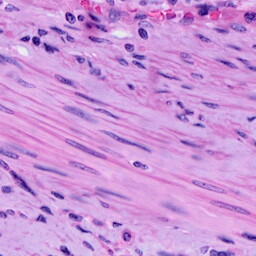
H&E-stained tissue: Cervix